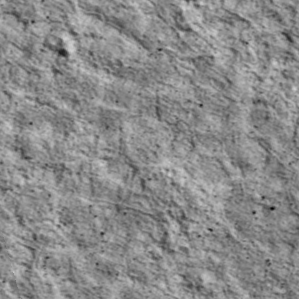
Label: non_frost